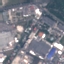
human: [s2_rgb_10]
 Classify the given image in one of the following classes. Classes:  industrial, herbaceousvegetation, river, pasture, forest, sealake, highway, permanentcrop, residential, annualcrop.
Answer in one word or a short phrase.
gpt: Industrial